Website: walmart
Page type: payment
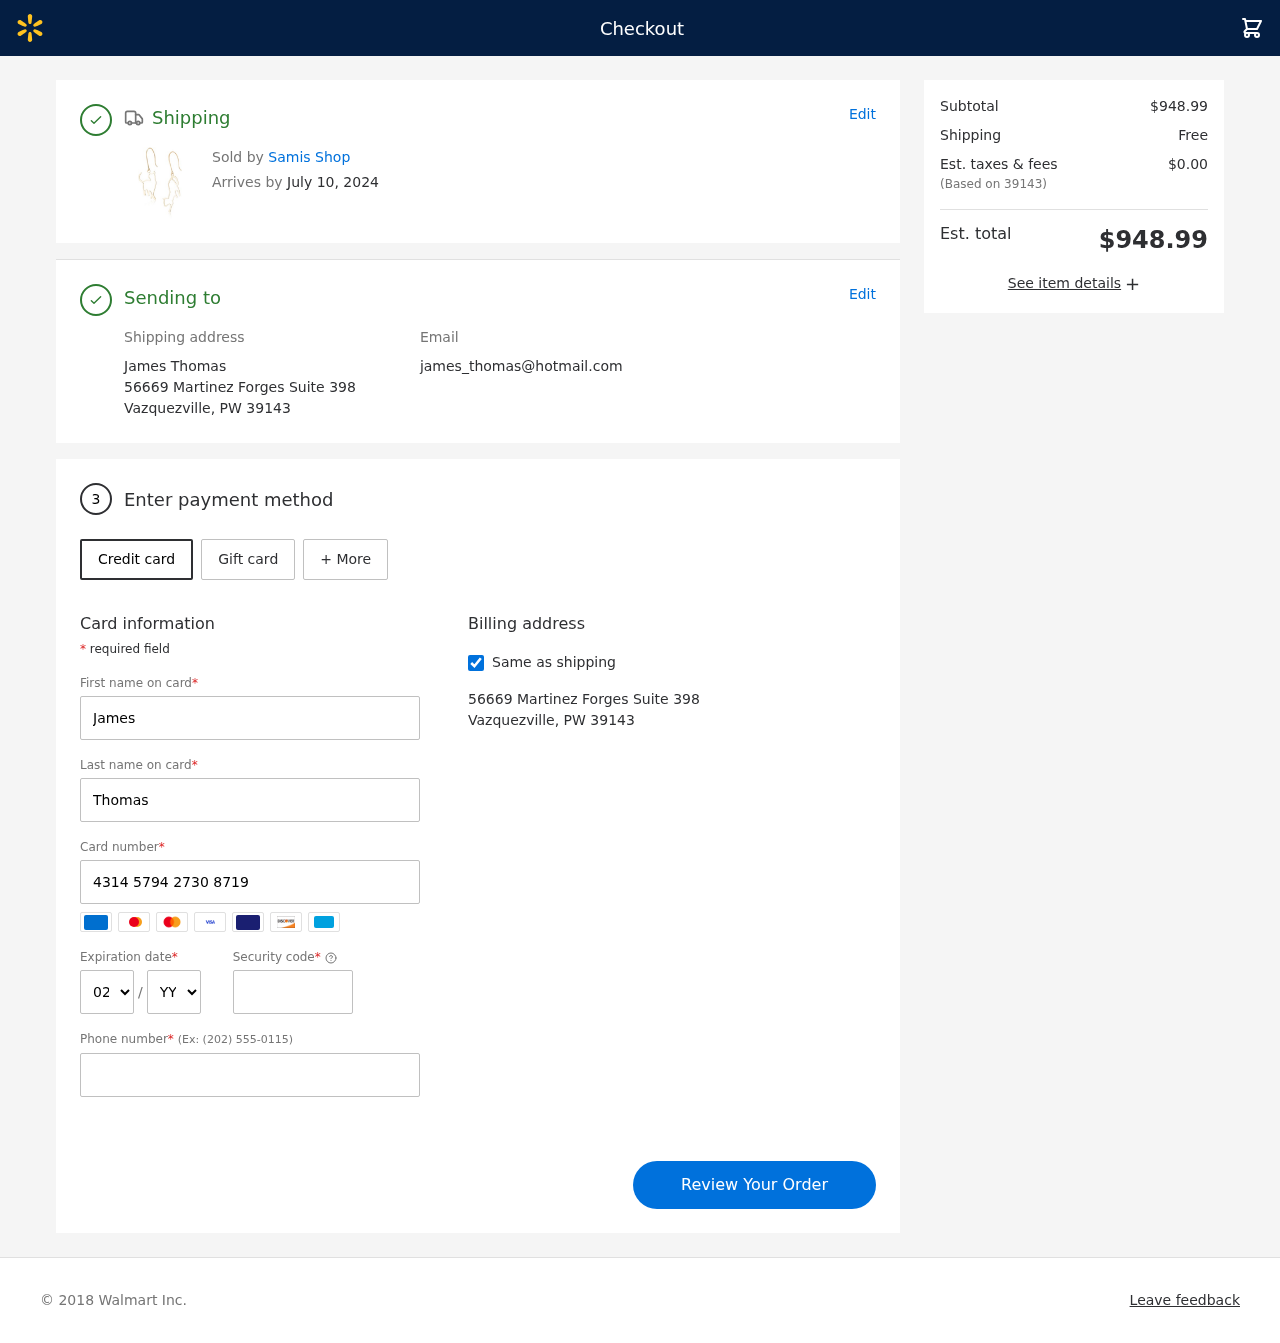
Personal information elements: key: PII_CARD_CVV
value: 671
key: PII_CARD_EXPIRY_MONTH
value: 02
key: PII_CARD_EXPIRY_YEAR
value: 27
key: PII_CARD_NUMBER
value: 4314 5794 2730 8719
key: PII_CITY_STATE_ZIP
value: Vazquezville, PW 39143
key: PII_EMAIL
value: james_thomas@hotmail.com
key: PII_FIRSTNAME
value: James
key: PII_FULLNAME
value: James Thomas
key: PII_LASTNAME
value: Thomas
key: PII_PHONE
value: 7216463426
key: PII_POSTCODE
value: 39143
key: PII_STREET
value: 56669 Martinez Forges Suite 398
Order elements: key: ORDER_DELIVERY_DATE
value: July 10, 2024
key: ORDER_SUBTOTAL
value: $948.99
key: ORDER_SHIPPING_COST
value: Free
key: ORDER_TAX
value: $0.00
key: ORDER_TOTAL
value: $948.99